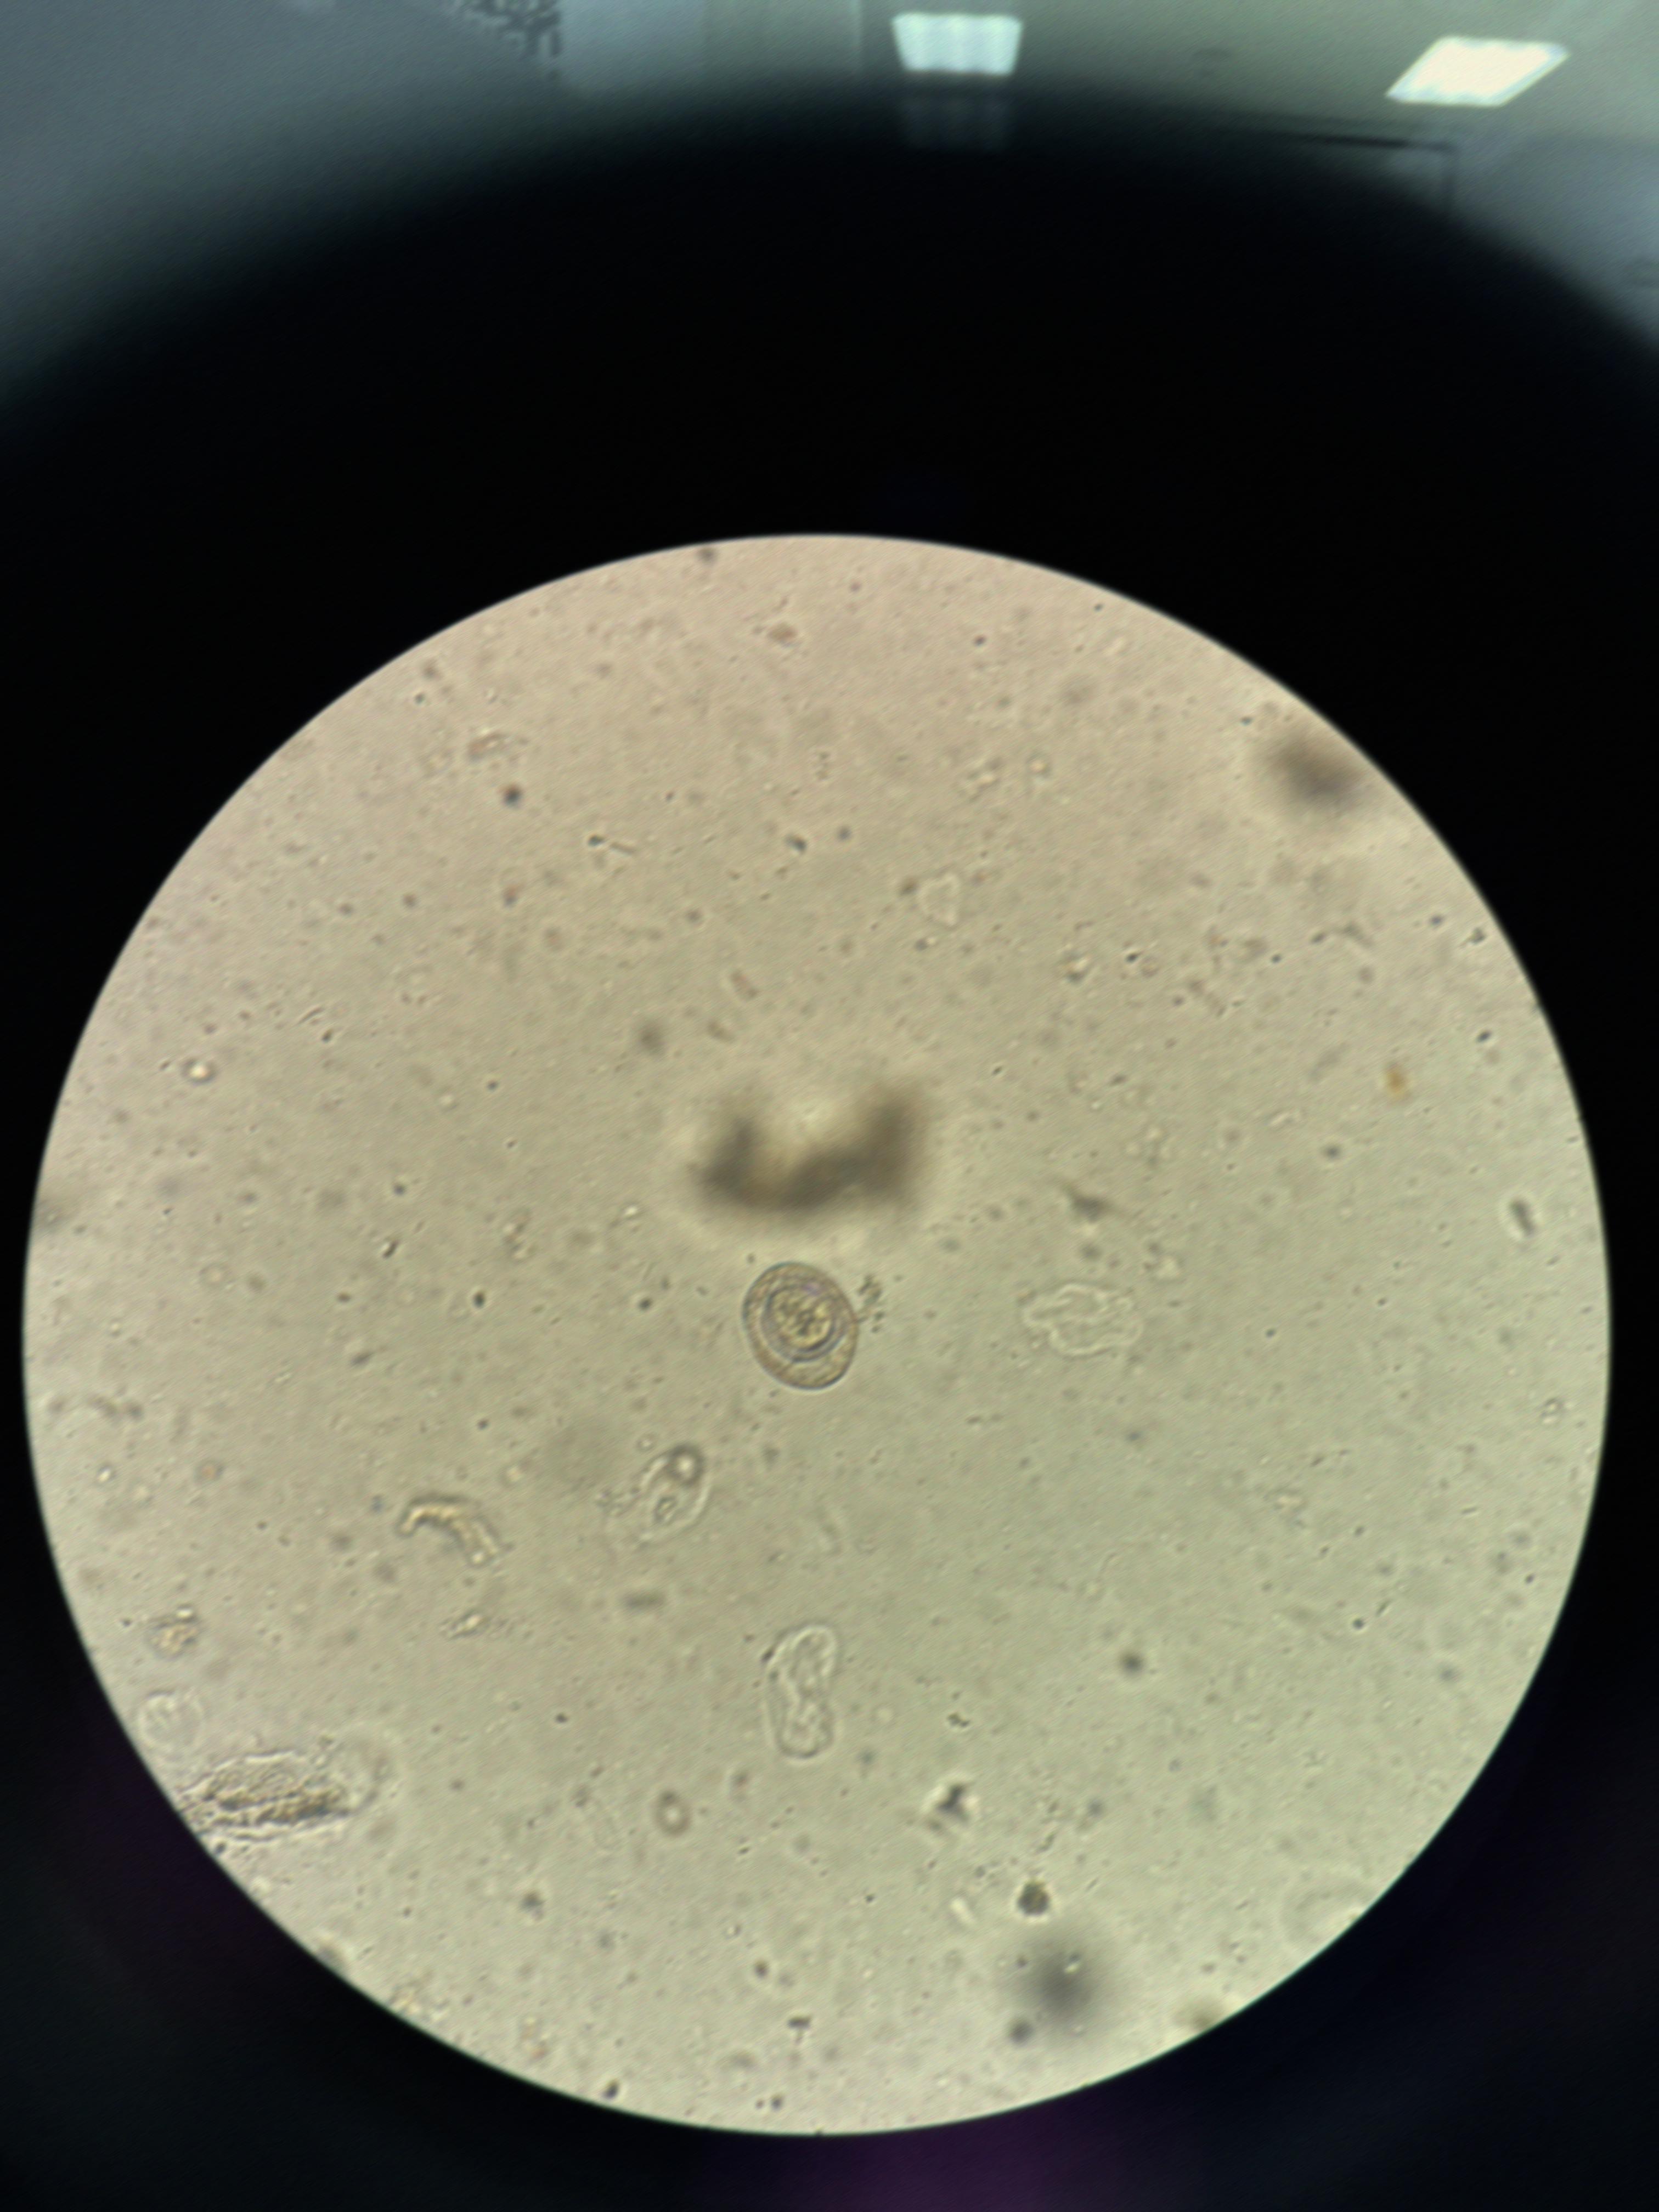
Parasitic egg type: Hymenolepis nana